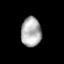
Tissue: prostate
Cell type: T cells
Senescence score: 0.3512
Nuclear area (px): 585
Mean DAPI intensity: 173.797